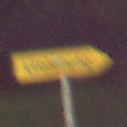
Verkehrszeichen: UmleitungswegweiserRechtsweisend
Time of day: Night
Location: Outdoor (Suburban)
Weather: Clear
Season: NotSpecified
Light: Artificial